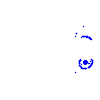
Particle: pion